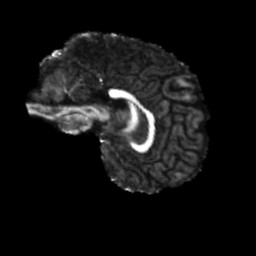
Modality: FA
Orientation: sagittal
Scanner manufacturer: siemens
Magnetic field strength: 3 T
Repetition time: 4 s
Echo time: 0.0594 s